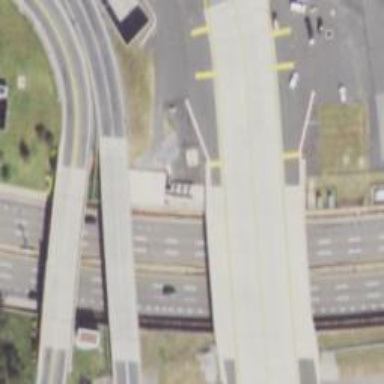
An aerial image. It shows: Taxiway bridge at the airport.